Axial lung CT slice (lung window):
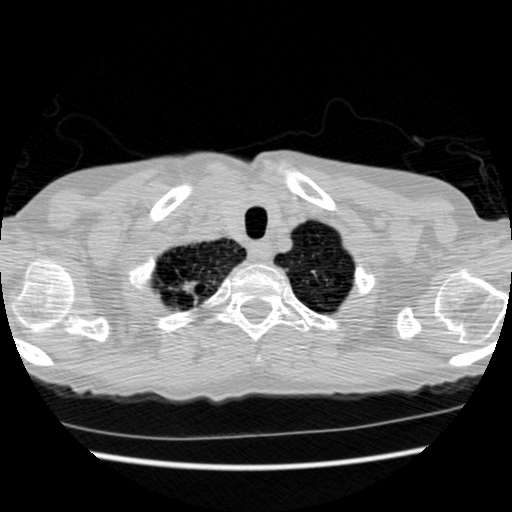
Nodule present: yes
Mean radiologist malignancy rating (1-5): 4